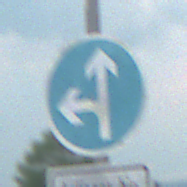
Verkehrszeichen: VorgeschriebeneFahrtrichtungGeradeausOderLinks
Zusatzzeichen unten: SonstigeFahrzeugePersonengruppenFrei3
Umgebung: Outdoor, Nature
Tageszeit: MorningAfternoon
Wetter: PartlyCloudy
Licht: Natural
Jahreszeit: NotSpecified
Kontrast: LowContrast